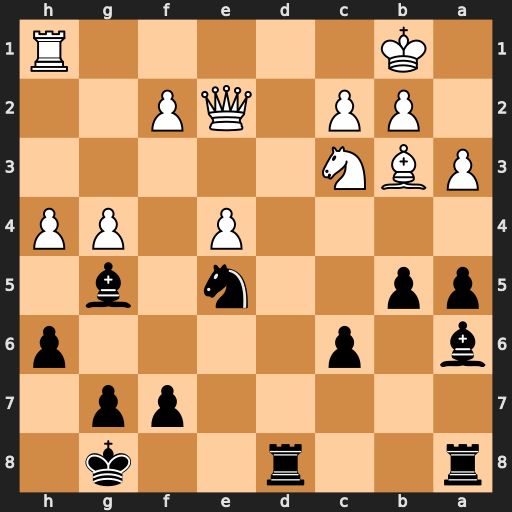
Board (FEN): r2r2k1/5pp1/b1p4p/pp2n1b1/4P1PP/PBN5/1PP1QP2/1K5R
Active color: b
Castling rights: -
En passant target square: -
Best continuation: b4 hxg5 Bxe2